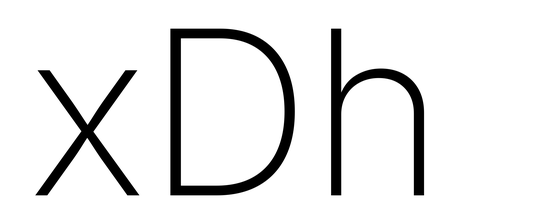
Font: Inter_ExtraLight